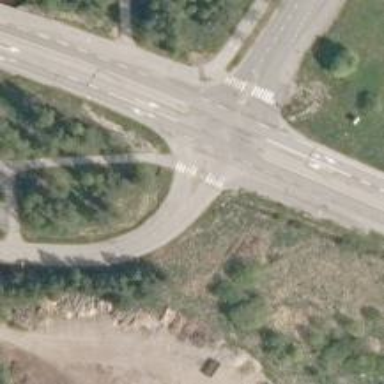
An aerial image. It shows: Crossing on asphalt cycleway.